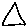
Label: triangle